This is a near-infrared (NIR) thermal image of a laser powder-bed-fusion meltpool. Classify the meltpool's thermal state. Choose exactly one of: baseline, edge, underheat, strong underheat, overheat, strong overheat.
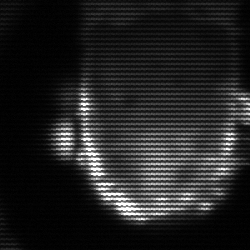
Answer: baseline